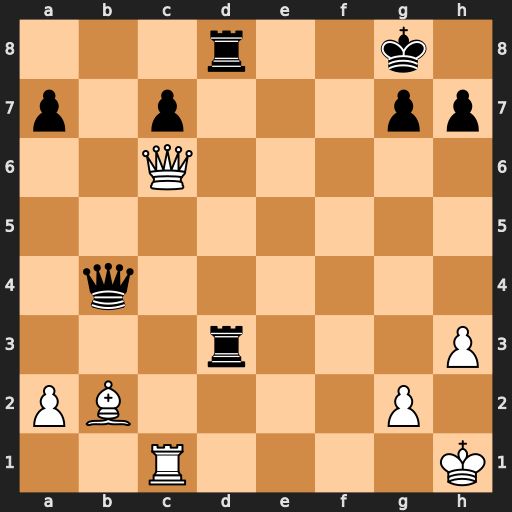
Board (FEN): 3r2k1/p1p3pp/2Q5/8/1q6/3r3P/PB4P1/2R4K
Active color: w
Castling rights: -
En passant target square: -
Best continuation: Qe6+ Kh8 Bxg7+ Kxg7 Rxc7+ R3d7 Rxd7+ Rxd7 Qxd7+